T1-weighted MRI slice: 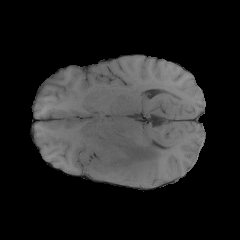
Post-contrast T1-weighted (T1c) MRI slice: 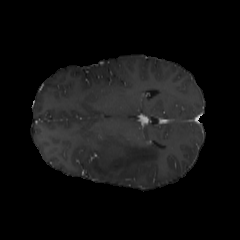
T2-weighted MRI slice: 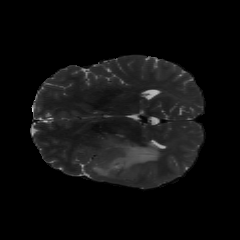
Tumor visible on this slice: yes